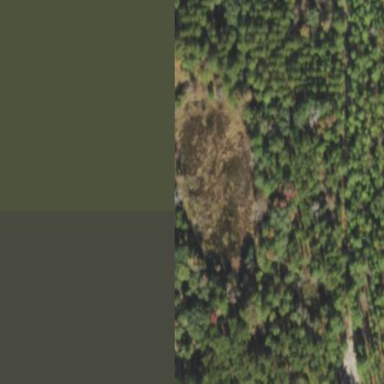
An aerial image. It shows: Mixed woodland area with various types of leaves.